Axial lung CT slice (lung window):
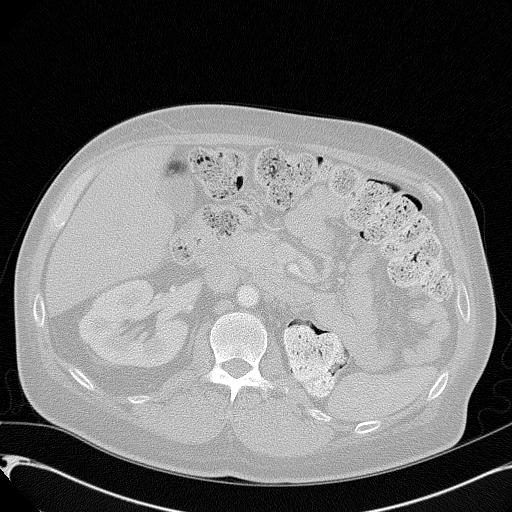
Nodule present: no